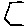
Label: hexagon